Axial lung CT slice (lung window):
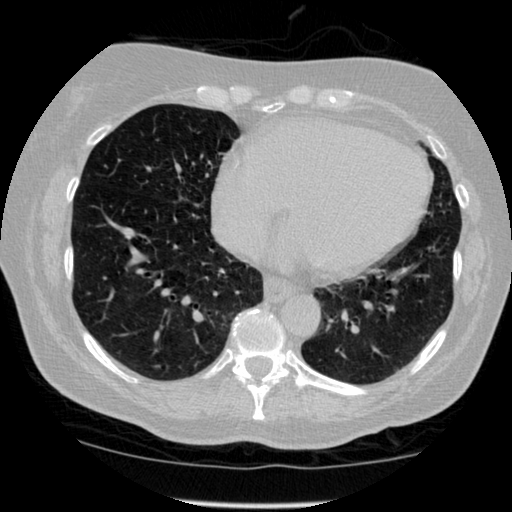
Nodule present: no